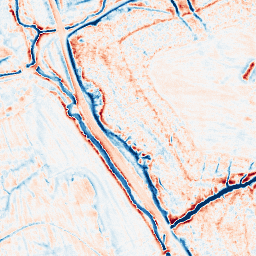
Category: edge_preserving
Decomposition family: anisotropic_diffusion
Decomposition parameters: iterations: 20
kappa: 10
gamma: 0.2
Upsampling method: sinc_hamming
Upsampling parameters: scale: 2
kernel_size: 16
Upsampling scale: 2